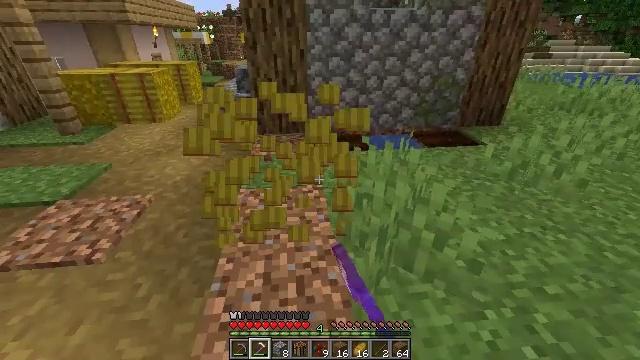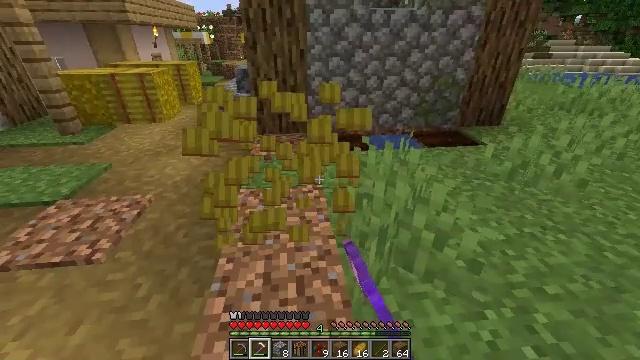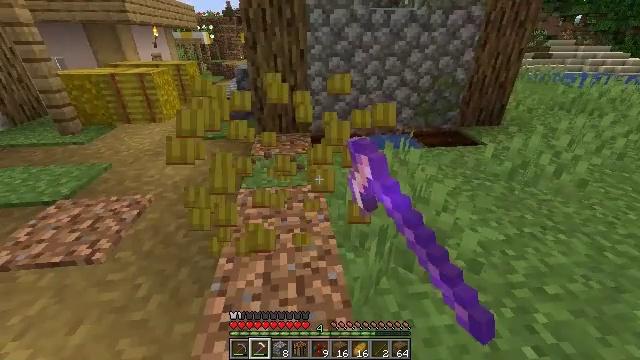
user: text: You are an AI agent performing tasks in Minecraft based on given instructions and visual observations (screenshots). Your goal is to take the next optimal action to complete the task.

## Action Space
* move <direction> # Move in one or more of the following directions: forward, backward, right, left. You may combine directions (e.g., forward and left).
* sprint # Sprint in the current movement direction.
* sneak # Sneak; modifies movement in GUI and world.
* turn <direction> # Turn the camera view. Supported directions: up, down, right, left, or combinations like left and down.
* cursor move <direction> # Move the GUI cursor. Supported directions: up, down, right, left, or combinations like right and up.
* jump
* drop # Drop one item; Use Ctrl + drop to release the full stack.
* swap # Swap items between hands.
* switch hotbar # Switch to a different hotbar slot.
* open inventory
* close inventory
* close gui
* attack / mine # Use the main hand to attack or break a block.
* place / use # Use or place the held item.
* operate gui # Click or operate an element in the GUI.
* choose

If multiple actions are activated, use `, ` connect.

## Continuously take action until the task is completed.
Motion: motion action
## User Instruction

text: Attack the hay block to get hay.
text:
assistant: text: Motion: attack / mine
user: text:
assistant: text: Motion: attack / mine
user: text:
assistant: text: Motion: attack / mine